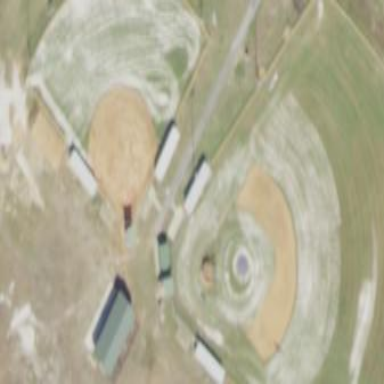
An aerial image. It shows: Baseball pitch for leisure land.